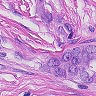
Metastatic tissue present: yes